Aerial crown-view tile of a tropical tree (Barro Colorado Island, Panama), acquired 20250124:
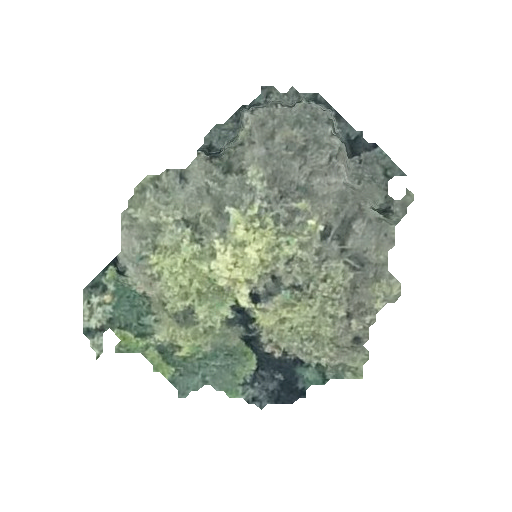
Species: Astronium graveolens
GBIF accepted scientific name: Astronium graveolens
Crown area: 103.086 m²